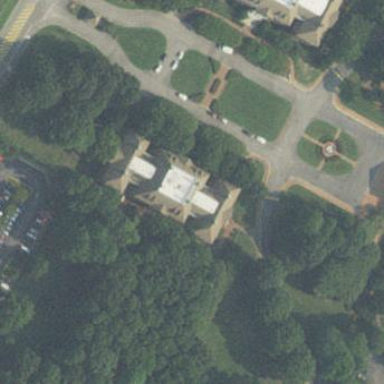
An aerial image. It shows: University building.